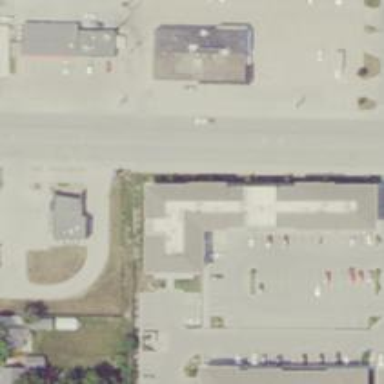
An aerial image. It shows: Post office.